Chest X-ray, PA view. Patient: 35 years old, sex F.
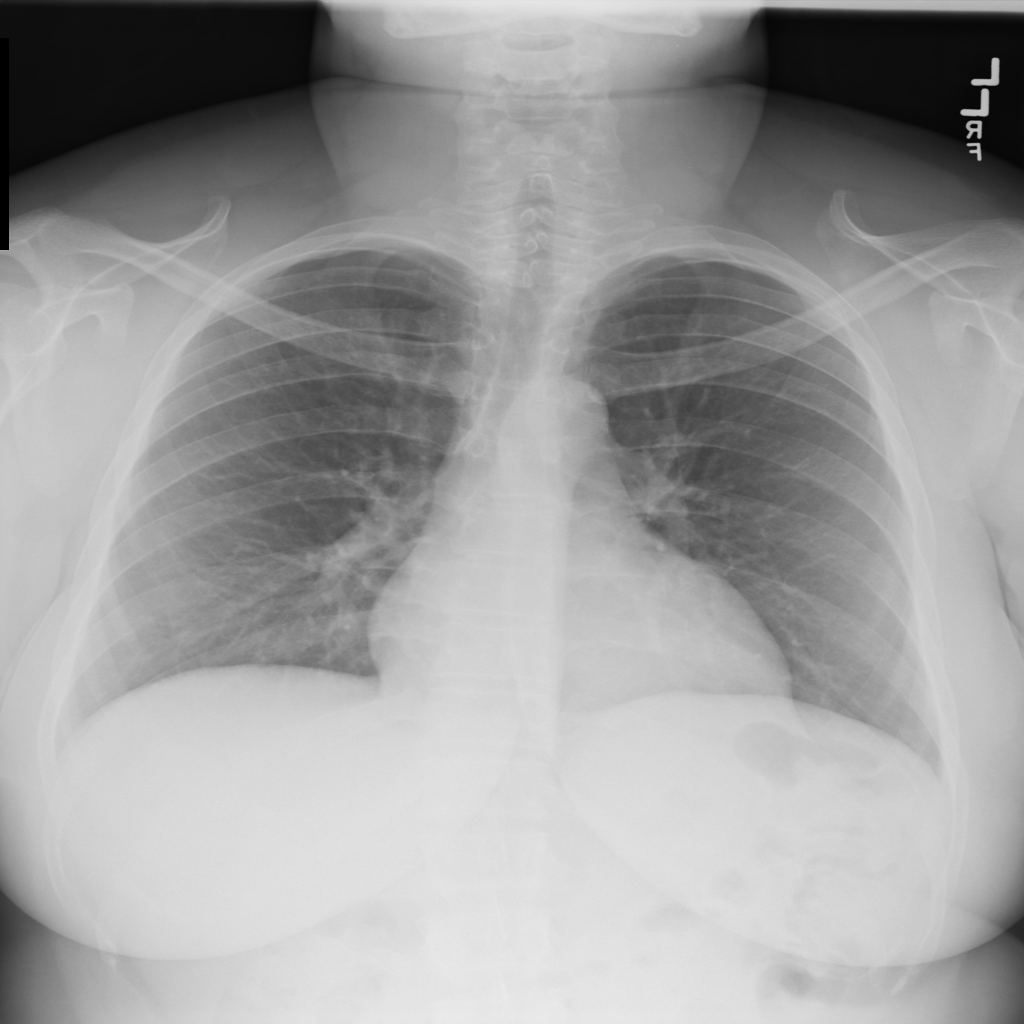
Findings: No Finding